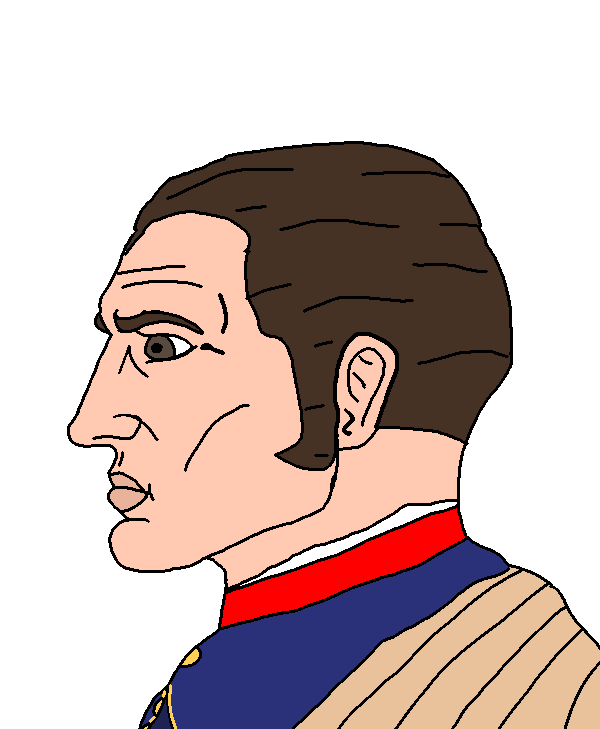
Label: 4_Yes_Chad